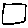
Label: square